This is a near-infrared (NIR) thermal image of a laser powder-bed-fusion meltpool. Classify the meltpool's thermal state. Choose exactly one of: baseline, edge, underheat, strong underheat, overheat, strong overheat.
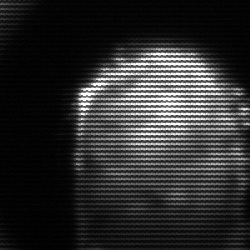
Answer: baseline